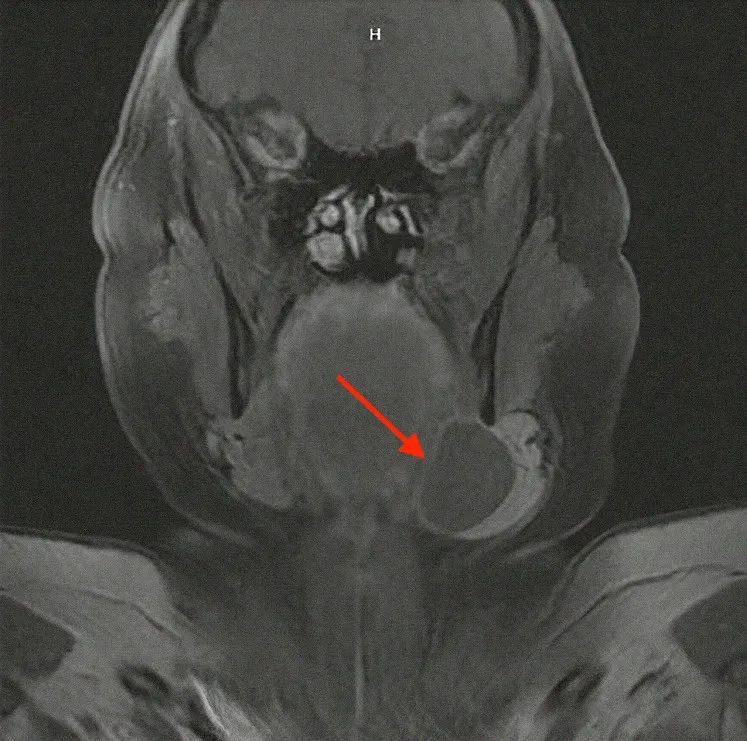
T1-weighted MRI of the head and neck with contrast, coronal cut, demonstrating a thin-walled, nonenhancing, elongated cystic mass (red arrow) measuring 4.8 cm x 2.6 cm on the medial aspect of the left submandibular gland.
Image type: radiology (mri)